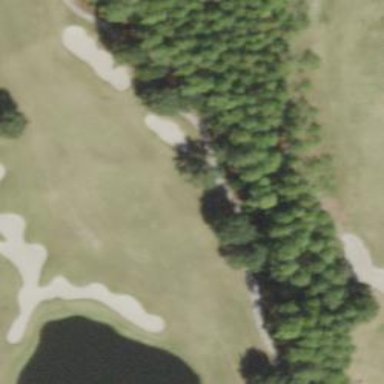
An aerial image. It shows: Golf cartpath that is also road path.